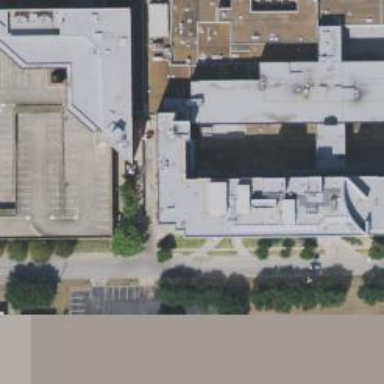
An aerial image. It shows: Healthcare facility identified as hospital.